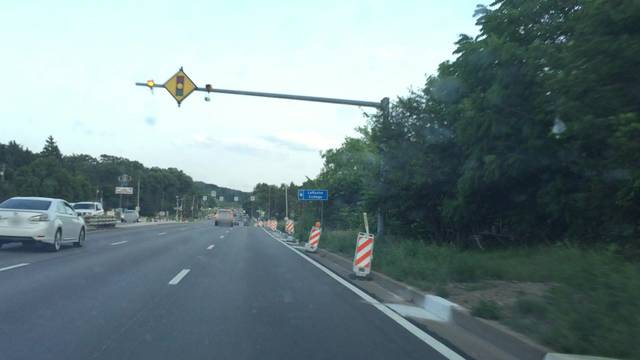
Region: United States
Coordinates: 40.56, -80.025